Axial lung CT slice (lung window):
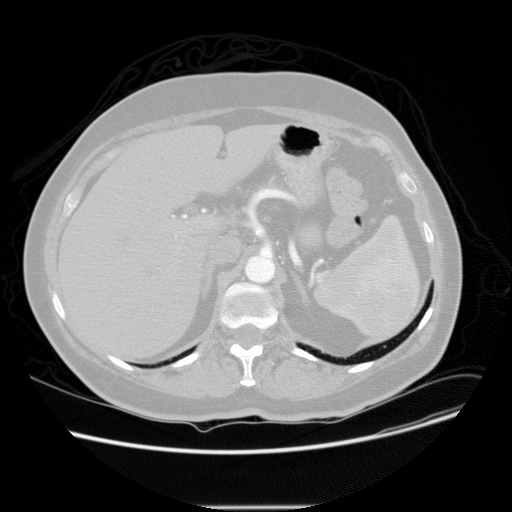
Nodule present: no